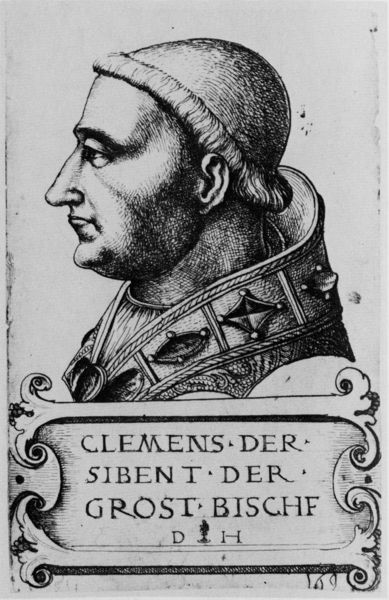
Titel: Bildnis von Papst Clemens VII
Künstler: Daniel Hopfer
Institution: (Seriendruck)
Schlagwörter: mann, umhang, weiß, frisur, grau, haar, hut, nase, ohr, profil, schmuck, schwarz, zeichnung, haube, malerei, hemd, kappe, mütze, kragen, rahmen, bildnis, portrait, porträt, signatur, kirche, auge, geistlicher, haare, mantel, reich, diamanten, edelsteine, kinn, lippen, ohren, renaissance, schrift, wangen, papier, kette, grafik, graphik, bischof, papst, kartusche, inschrift, glatze, seitenansicht, deutsch, wange, stola, name, druck, monogramm, schraffur, schwarz weiß, radierung, stich, seite, beschriftung, kardinal, talar, seitenprofil, priester, mönch, sieben, luther, vatikan, prunk, kupferstich, abbildung, der, ornat, tonsur, latein, lateinisch, tiefdruck, reformation, clemens, mänch, 7, mönchstonsur, siebte, sibent, tisane, popf, haarkrnaz